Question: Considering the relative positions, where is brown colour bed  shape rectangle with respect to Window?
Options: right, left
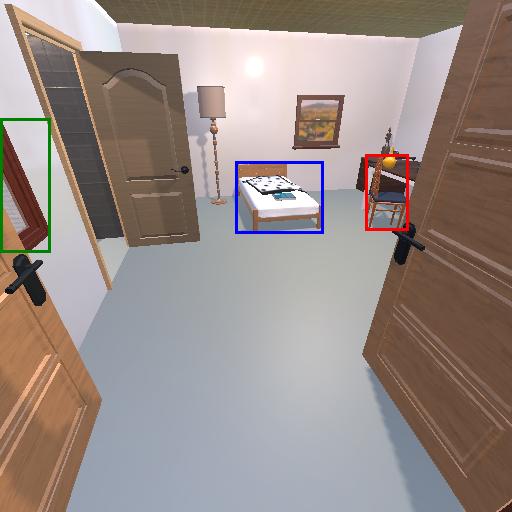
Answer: right